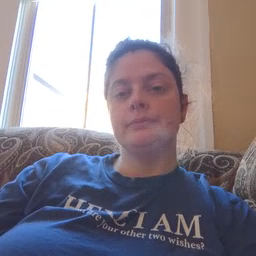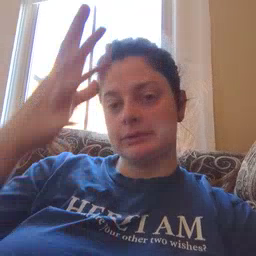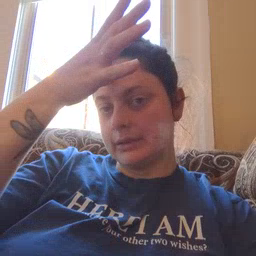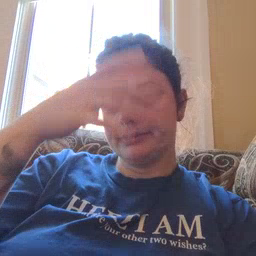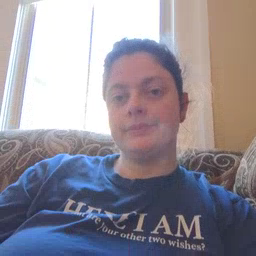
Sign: dad